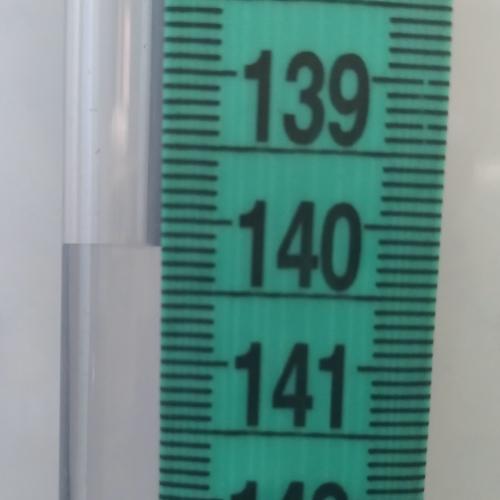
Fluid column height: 140.2 cm